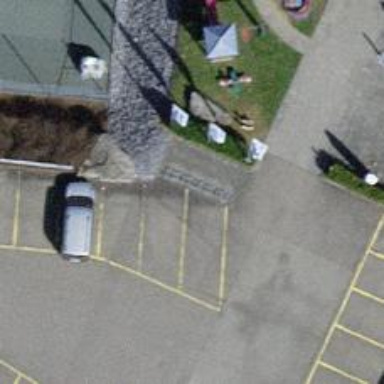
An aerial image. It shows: Charging station.